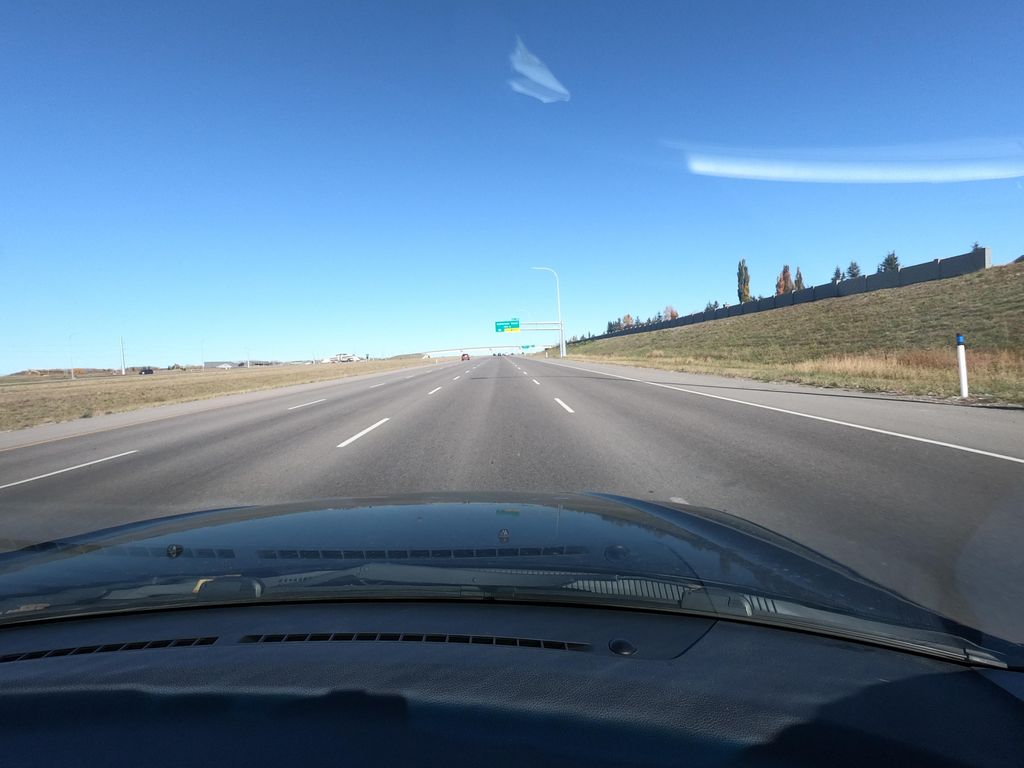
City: calgary